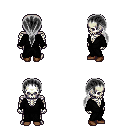
a pixel art fantasy rpg character, male body template, skeleton, gray robe, gold greaves, gray ponytail hairstyle, brown shoes, four views (front, back, left, right), 2x2 character sprite sheet, small pixel art, hard edges, no anti-aliasing